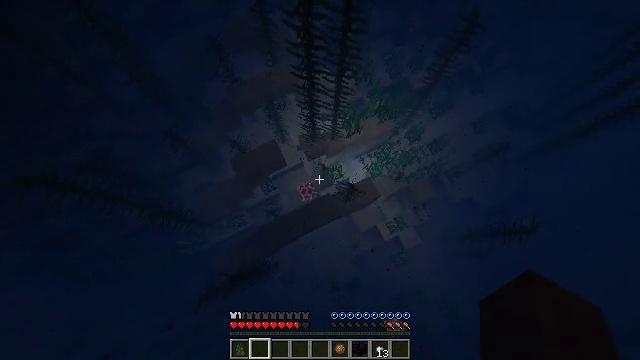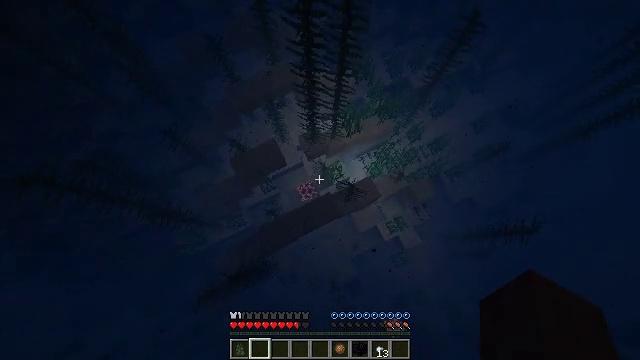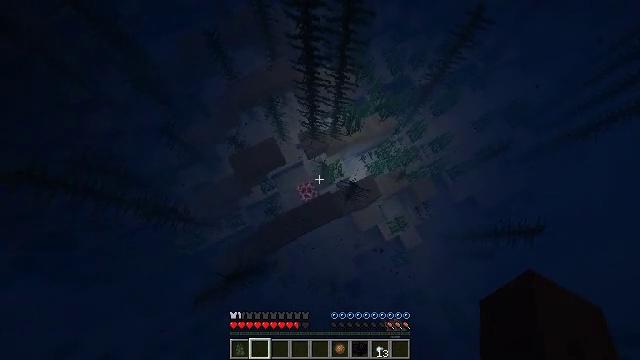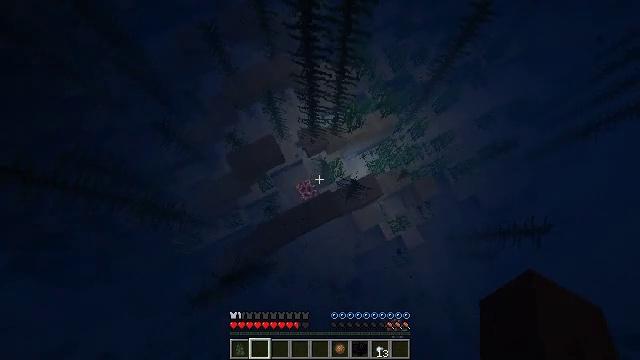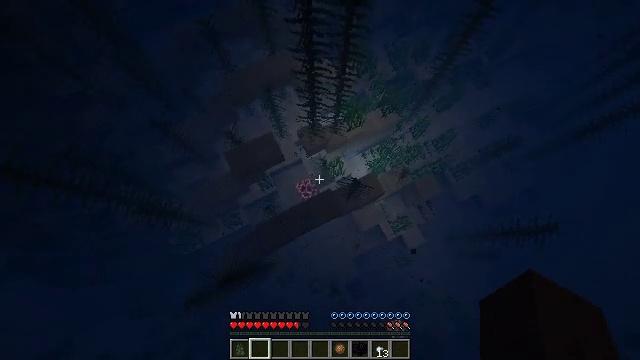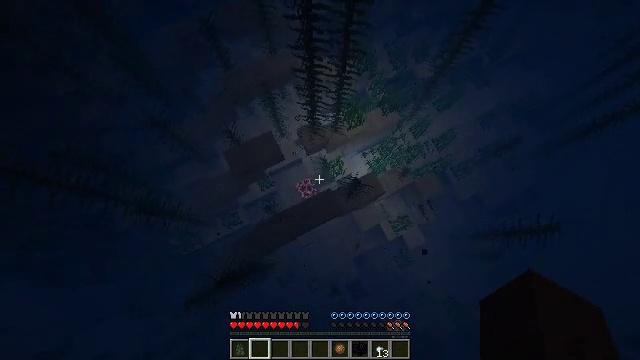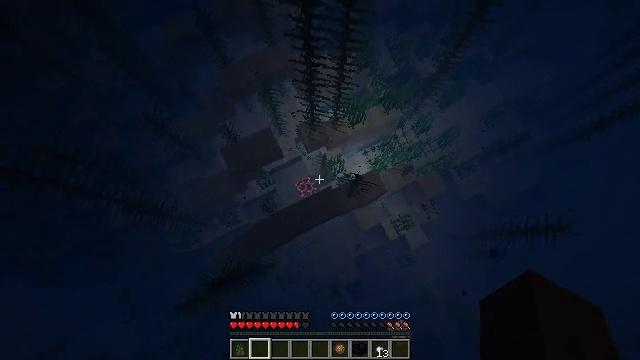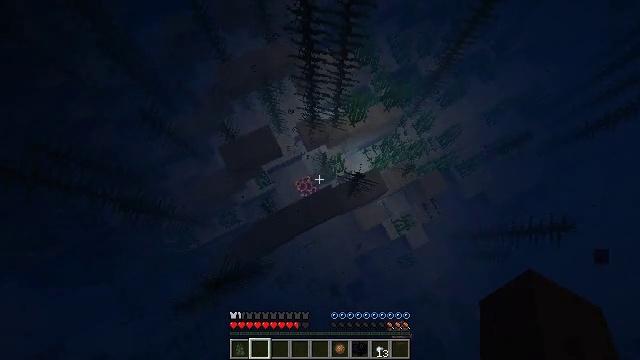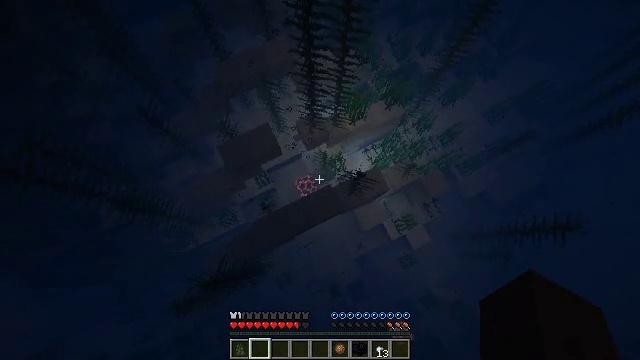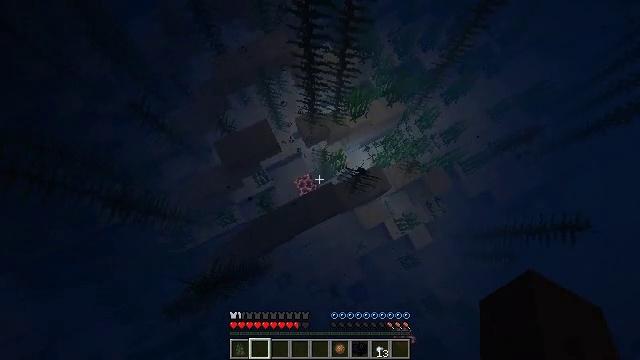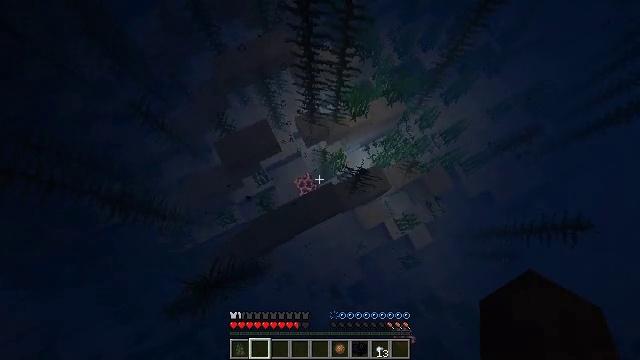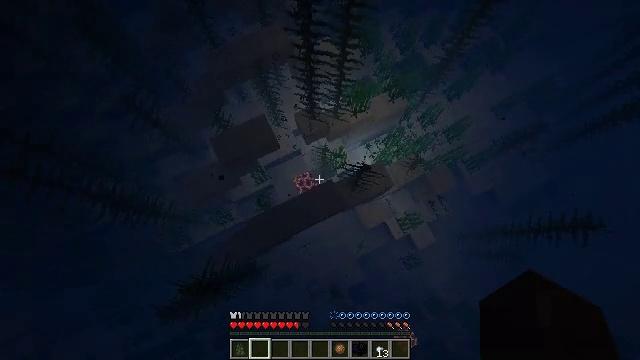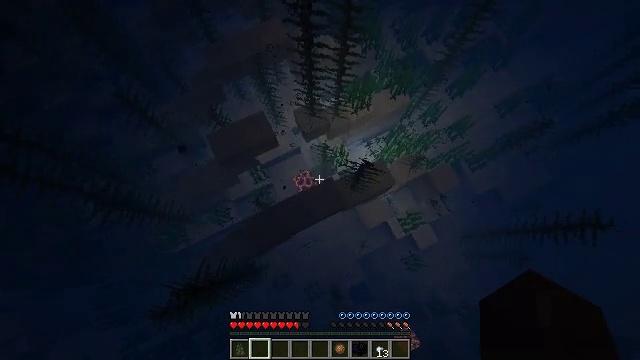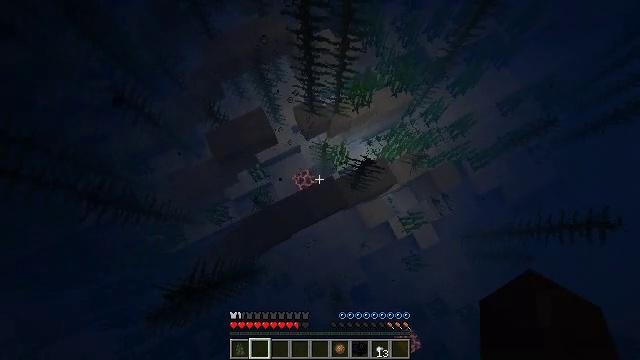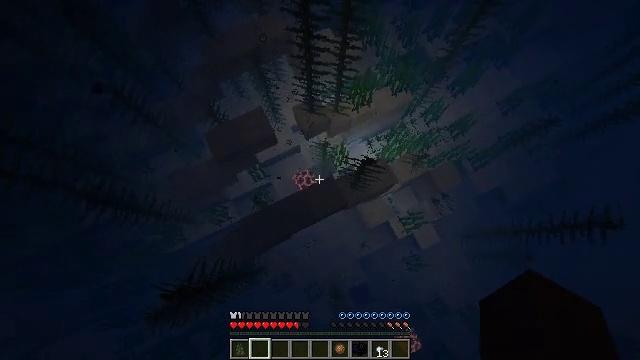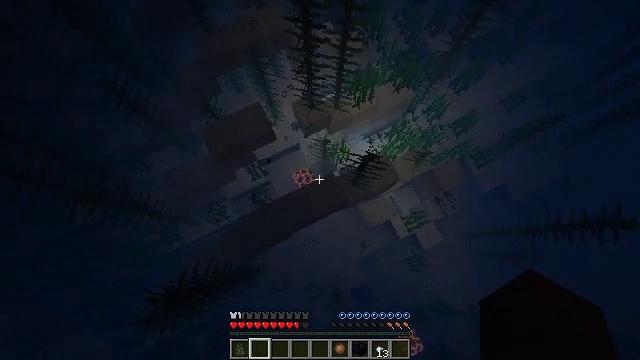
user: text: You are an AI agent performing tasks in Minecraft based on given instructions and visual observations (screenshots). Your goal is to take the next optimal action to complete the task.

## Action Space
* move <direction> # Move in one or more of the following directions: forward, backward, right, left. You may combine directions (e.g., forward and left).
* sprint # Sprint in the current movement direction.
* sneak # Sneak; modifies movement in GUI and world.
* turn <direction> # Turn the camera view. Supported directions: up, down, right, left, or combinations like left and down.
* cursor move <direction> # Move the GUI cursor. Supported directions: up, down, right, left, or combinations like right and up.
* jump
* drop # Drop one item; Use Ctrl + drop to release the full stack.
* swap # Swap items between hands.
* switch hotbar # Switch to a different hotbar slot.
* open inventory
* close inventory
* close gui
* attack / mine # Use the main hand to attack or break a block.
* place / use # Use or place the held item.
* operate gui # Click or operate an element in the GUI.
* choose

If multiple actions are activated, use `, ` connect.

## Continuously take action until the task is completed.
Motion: motion action
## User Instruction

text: Harvest the sea lantern from its structure.
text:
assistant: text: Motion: sneak
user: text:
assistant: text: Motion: sneak
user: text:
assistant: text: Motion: sneak
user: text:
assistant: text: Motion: sneak
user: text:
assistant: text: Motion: sneak
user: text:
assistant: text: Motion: sneak
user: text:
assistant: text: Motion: sneak
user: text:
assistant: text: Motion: sneak
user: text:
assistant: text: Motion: sneak
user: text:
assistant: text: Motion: sneak
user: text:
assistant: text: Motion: sneak
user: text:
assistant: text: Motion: sneak
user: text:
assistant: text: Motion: sneak
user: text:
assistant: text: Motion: sneak
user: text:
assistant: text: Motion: sneak
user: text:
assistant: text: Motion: sneak
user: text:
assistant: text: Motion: sneak
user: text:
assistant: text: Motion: sneak
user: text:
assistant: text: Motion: sneak
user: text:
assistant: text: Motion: sneak
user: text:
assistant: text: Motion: sneak
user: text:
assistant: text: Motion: sneak
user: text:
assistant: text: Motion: sneak
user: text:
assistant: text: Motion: sneak
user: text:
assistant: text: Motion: move right, sneak
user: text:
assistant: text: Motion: move right, sneak
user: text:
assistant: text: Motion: move right, sneak
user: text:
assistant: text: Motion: move right, sneak
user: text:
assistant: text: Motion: move right, sneak, turn right
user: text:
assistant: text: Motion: move right, sneak, turn right